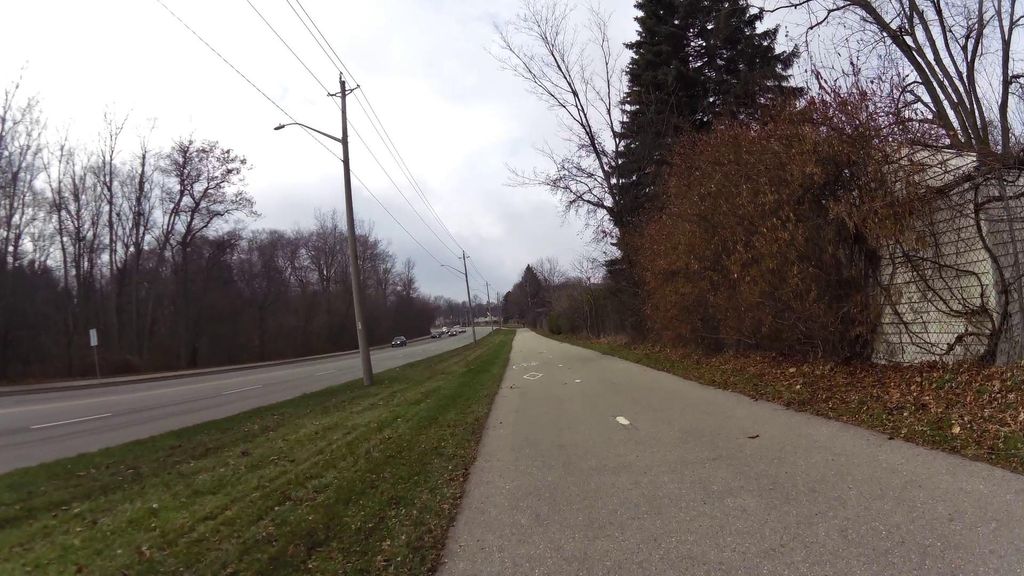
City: kitchener-waterloo